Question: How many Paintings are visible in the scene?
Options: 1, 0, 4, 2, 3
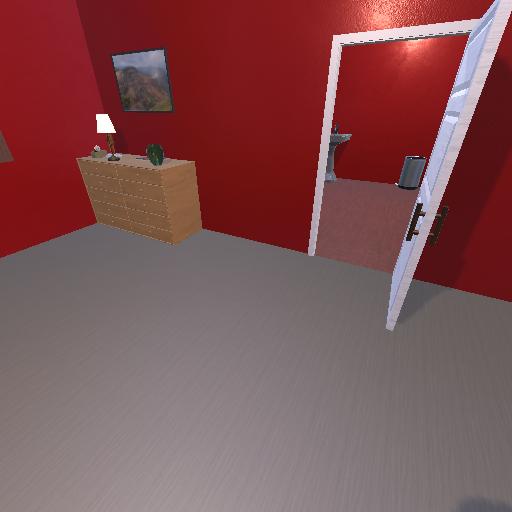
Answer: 1